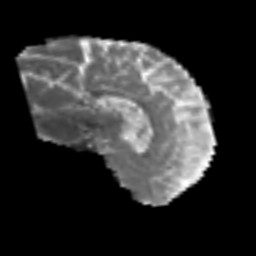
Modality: MD
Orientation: sagittal
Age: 50
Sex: male
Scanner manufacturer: siemens
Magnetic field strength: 3 T
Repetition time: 6.1 s
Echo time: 0.101 s